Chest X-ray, AP view. Patient: 48 years old, sex M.
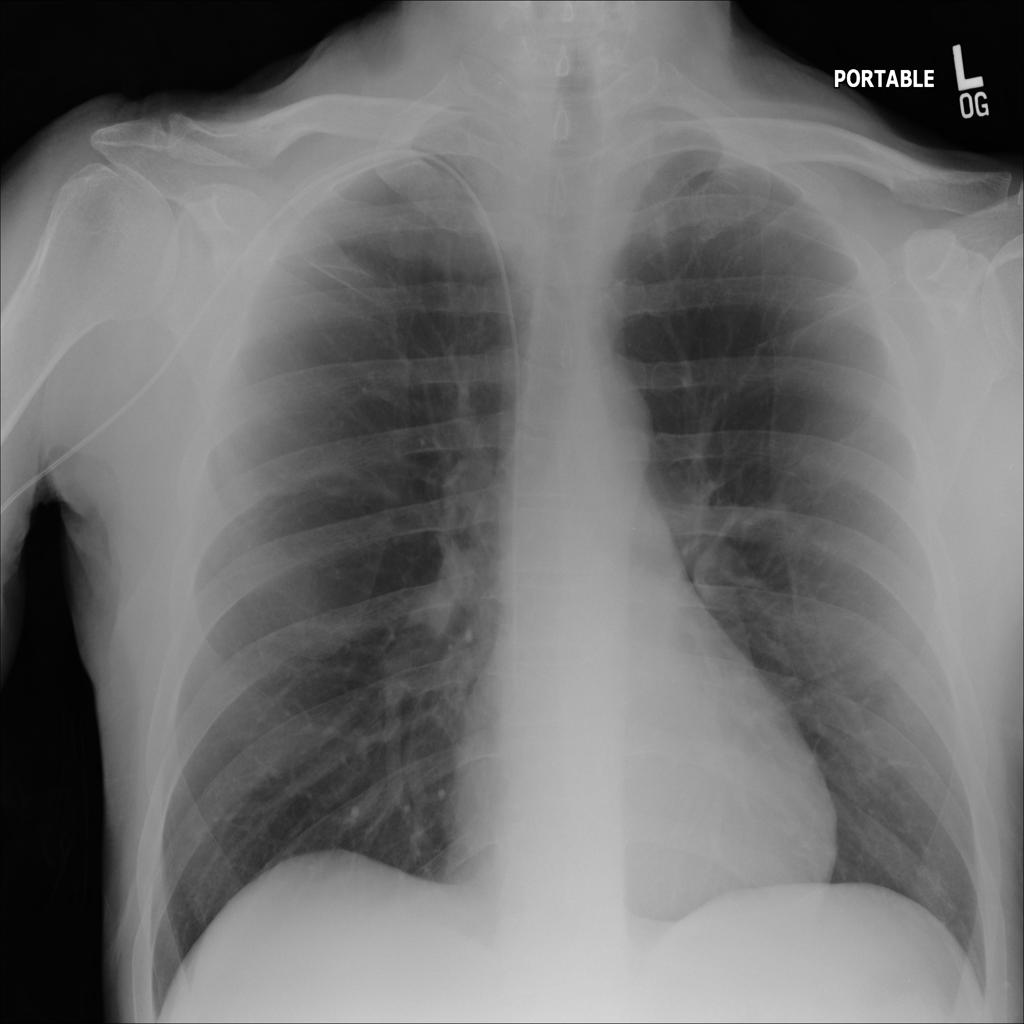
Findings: No Finding